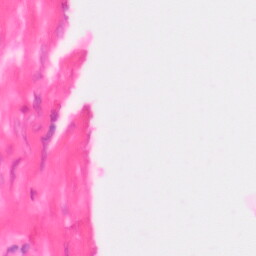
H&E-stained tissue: Colon